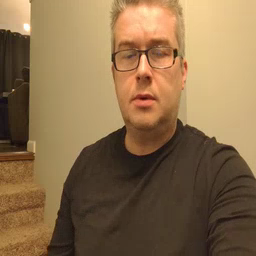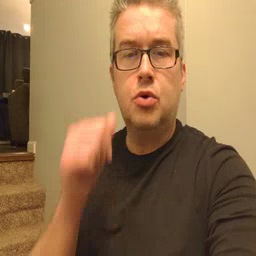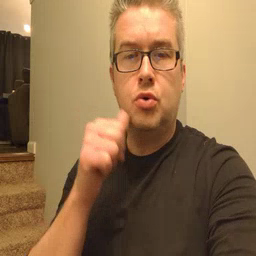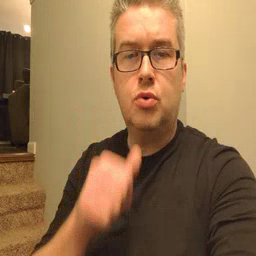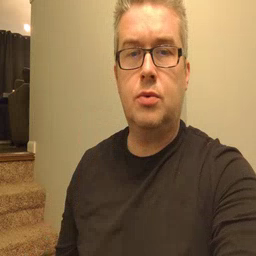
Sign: girl